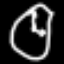
Label: clock